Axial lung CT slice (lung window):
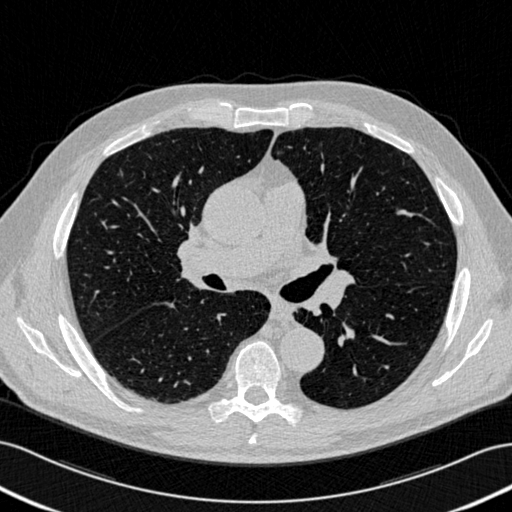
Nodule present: no